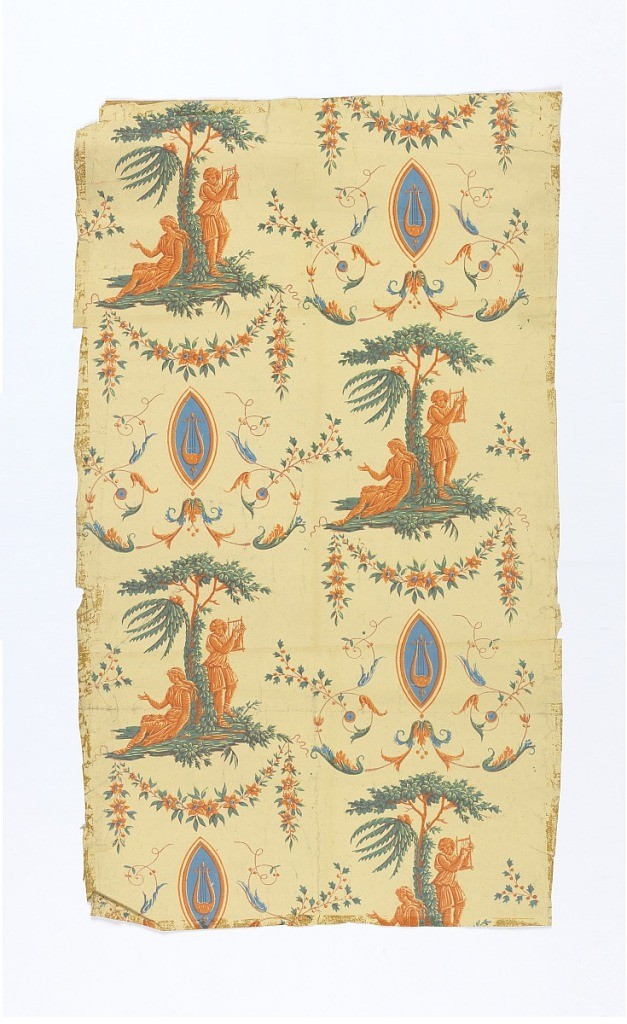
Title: Sidewall
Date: ca. 1790
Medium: Block-printed on joined sheets
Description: Arabesque with classical orange figures in landscapes, alternating with lyre motif. Also, floral swags and vining acanthus tendrils.  Printed orange, green and blue, with red highlights, on beige ground.